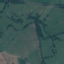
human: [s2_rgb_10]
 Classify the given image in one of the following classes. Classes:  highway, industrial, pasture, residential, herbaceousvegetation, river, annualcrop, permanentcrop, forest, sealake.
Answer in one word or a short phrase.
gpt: Pasture